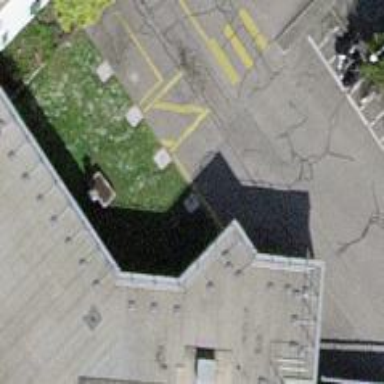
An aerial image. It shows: Asphalt sidewalk leading to platform for public transport.